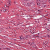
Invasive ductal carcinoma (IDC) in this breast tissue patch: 1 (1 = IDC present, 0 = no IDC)